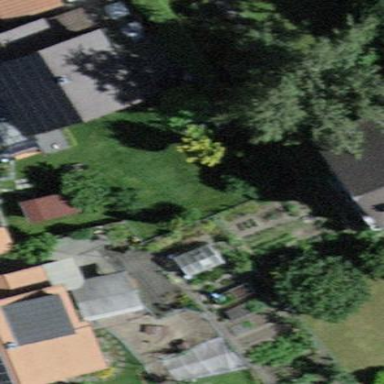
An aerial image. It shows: Garden area designated for leisure land.